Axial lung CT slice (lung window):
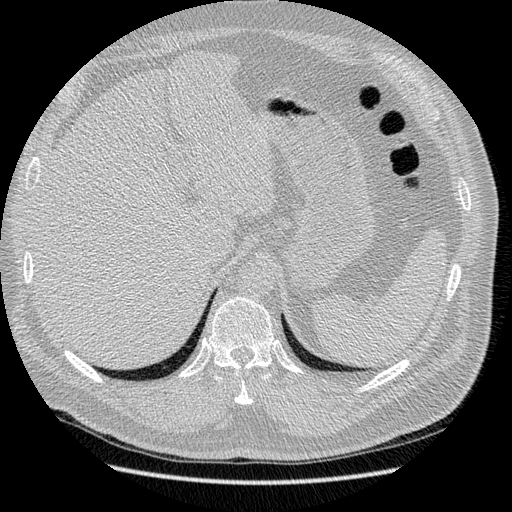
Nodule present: no